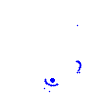
Particle: kaon